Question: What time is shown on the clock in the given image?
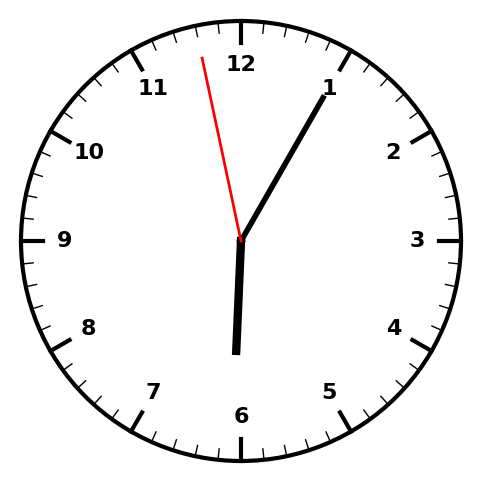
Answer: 06:04:58